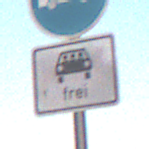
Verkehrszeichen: MehrfachbesetzePersonenkraftwagenFrei
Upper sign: Busssonderstreifen
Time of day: SunriseSunset
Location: Outdoor (Nature)
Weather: Clear
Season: NotSpecified
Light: Natural